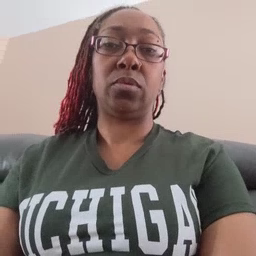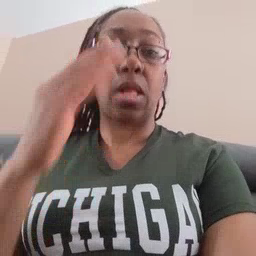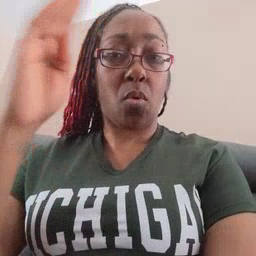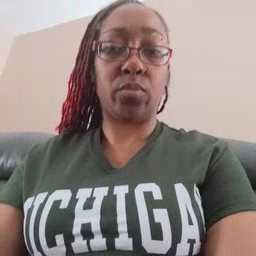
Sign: hello